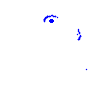
Particle: electron